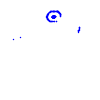
Particle: pion